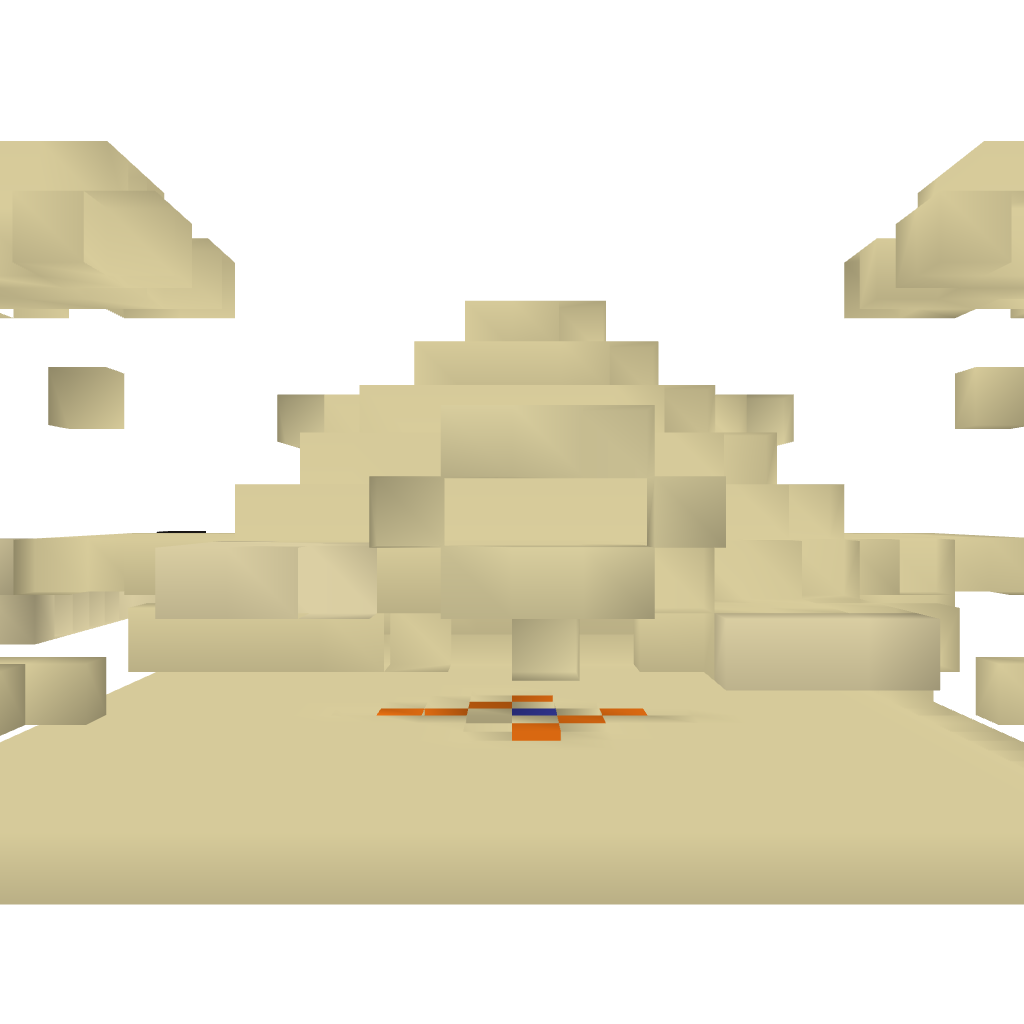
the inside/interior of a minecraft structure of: Sand Pyramid